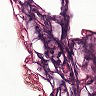
Metastatic tissue present: no